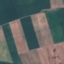
Land use / land cover: AnnualCrop